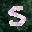
Label: 5